Question:
I want to display animated GIF images in my custom listview.my GIF image is get in web service url.GIF image displayed but not animated.
'''
public class NewsScreenAdapter extends BaseAdapter {
LayoutInflater inflater;
public GifDecoderView webview1;
public static viewholder holder;
View view = null;
public static Context context;
public ImageLoader IL;
public String imgUrl;
public static String addurl;
public Activity activity;
String image;
public static Date parsed;
public static String ac, cat_id;
public NewsScreenAdapter(Activity a) {
// TODO Auto-generated constructor stub
context = a.getApplicationContext();
this.activity = a;
inflater = (LayoutInflater) activity.getSystemService(Context.LAYOUT_INFLATER_SERVICE);
IL = new ImageLoader(activity.getApplicationContext());
}
@Override
public int getCount() {
// TODO Auto-generated method stub
// return NewsScreenActivity.arrayList_header.size();
return NewsScreenActivity.TotalDataArray.size();
}
@Override
public Object getItem(int position) {
// TODO Auto-generated method stub
return position;
}
@Override
public int getItemViewType(int position) {
// TODO Auto-generated method stub
return position;
}
@Override
public int getViewTypeCount() {
// TODO Auto-generated method stub
return NewsScreenActivity.TotalDataArray.size();
}
@Override
public long getItemId(int position) {
// TODO Auto-generated method stub
return position;
}
@Override
public View getView(final int position, View convertView, ViewGroup parent) {
// TODO Auto-generated method stub
View vi = convertView;
holder = new viewholder();
vi = inflater.inflate(R.layout.newsscren_row, null);
holder.news_header_title = (TextView) vi.findViewById(R.id.header_title);
holder.ll_data = (LinearLayout) vi.findViewById(R.id.data);
vi.setTag(holder);
holder.news_header_title.setOnClickListener(new OnClickListener() {
@Override
public void onClick(View v) {
// TODO Auto-generated method stub
cat_id = NewsScreenActivity.arrayList_header.get(position);
ac = ((NewsScreenActivity.MainData) NewsScreenActivity.TotalDataArray.get(position)).catId;
activity.startActivity(new Intent(activity,CategoryActivity.class).putExtra("id", ac));
}
});
holder.ll_data.removeAllViews();
int storyLenght = ((NewsScreenActivity.MainData) NewsScreenActivity.TotalDataArray.get(position)).storyArr.size();
Log.d("Adapter ", " story Lenght " + storyLenght);
for (int i = 0; i < storyLenght; i++) {
view = LayoutInflater.from(activity).inflate(R.layout.sub_row, null);
holder.short_text = (TextView) view.findViewById(R.id.short_text);
holder.image = (ImageView) view.findViewById(R.id.image);
holder.des = (TextView) view.findViewById(R.id.des);
holder.date_time = (TextView) view.findViewById(R.id.date_time);
holder.llAdd = (LinearLayout) view.findViewById(R.id.llAdd);
holder.imgAdd = (ImageView) view.findViewById(R.id.imgAdd);
try {
holder.image.setTag(NewsScreenActivity.arrayList_image.get(i));
IL.DisplayImage(
((NewsScreenActivity.ImagesData) ((NewsScreenActivity.StoryData) ((NewsScreenActivity.MainData) NewsScreenActivity.TotalDataArray
.get(position)).storyArr.get(i)).imageArr.get(0)).smallurl, activity, holder.image);
notifyDataSetChanged();
} catch (Exception e) {
// TODO: handle exception
}
holder.short_text.setText(((NewsScreenActivity.StoryData) ((NewsScreenActivity.MainData) NewsScreenActivity.TotalDataArray
.get(position)).storyArr.get(i)).title);
holder.des.setText(((NewsScreenActivity.StoryData) ((NewsScreenActivity.MainData) NewsScreenActivity.TotalDataArray
.get(position)).storyArr.get(i)).description);
String st = ((NewsScreenActivity.StoryData) ((NewsScreenActivity.MainData) NewsScreenActivity.TotalDataArray
.get(position)).storyArr.get(i)).date;
parsed = new Date(Long.parseLong(st.substring(6, st.length() - 2)));
SimpleDateFormat sdf = new SimpleDateFormat("MMM dd,yyyy hh:mmaa");
System.out.println(sdf.format(parsed));
String concat = sdf.format(parsed);
String data = concat;
String half1 = data.substring(0, 11);
Log.e("1st date", "" + half1);
SimpleDateFormat display_date = new SimpleDateFormat("dd.MM.yyyy");
Date d_date = new Date();
String dis_date = display_date.format(parsed);
String half2 = data.substring(11, 19);
Log.e("2st time", "" + half2);
SimpleDateFormat currentdate = new SimpleDateFormat("MMM dd,yyyy");
Date currunt = new Date();
String day = currentdate.format(currunt);
if (half1.equalsIgnoreCase(day) == true) {
holder.date_time.setText(half2);
Log.v("if condition", "" + half2);
} else {
half1 = dis_date;
holder.date_time.setText(half1);
Log.v("else condition", "" + half1);
}
Log.e("currunt time", "" + day);
holder.news_header_title.setText(((NewsScreenActivity.MainData) NewsScreenActivity.TotalDataArray
.get(position)).catDisplay);
if (!((NewsScreenActivity.StoryData) ((NewsScreenActivity.MainData) NewsScreenActivity.TotalDataArray
.get(position)).storyArr.get(i)).advertising
.equalsIgnoreCase("null")) {
holder.short_text.setVisibility(view.GONE);
holder.date_time.setVisibility(view.GONE);
holder.des.setVisibility(view.GONE);
imgUrl = ((NewsScreenActivity.StoryData) ((NewsScreenActivity.MainData) NewsScreenActivity.TotalDataArray
.get(position)).storyArr.get(i)).adData.imageurl;
// TODO Auto-generated method stub
addurl = ((NewsScreenActivity.StoryData) ((NewsScreenActivity.MainData) NewsScreenActivity.TotalDataArray
.get(position)).storyArr.get(i)).adData.targeturl;
//-----------------GIF Image view ------------
holder.imgAdd.setImageBitmap(IL.getBitmap(imgUrl));
/* InputStream is = null;
try {
is = (InputStream) new URL(imgUrl).getContent();
webview1 = new GifDecoderView(context, is);
activity.setContentView(webview1);
} catch (Exception e) {
return null;
}*/
holder.imgAdd.setOnClickListener(new OnClickListener() {
@Override
public void onClick(View v) {
activity.startActivity(new Intent(activity, AdvertismentActivity.class));
}
});
Log.i("---", "---------" + imgUrl);
holder.llAdd.setVisibility(View.VISIBLE);
}
holder.ll_data.addView(view);
Log.i("Set Tag", position+"OK"+i);
view.setTag(position+"OK"+i);
view.setOnClickListener(new OnClickListener() {
@Override
public void onClick(View v) {
String tag = (String) v.getTag();
String[] arr = tag.split("OK");
int p = Integer.parseInt(arr[0]);
int i = Integer.parseInt(arr[1]);
Log.i("Pos and I", p + " " + i );
String str = ((NewsScreenActivity.StoryData) ((NewsScreenActivity.MainData) NewsScreenActivity.TotalDataArray .get(p)).storyArr.get(i)).storyid;
Log.i("Pos and I and STR", p + " " + i + " " + str);
Intent intent = new Intent(context,ShowFullDescriprion.class);
intent.addFlags(Intent.FLAG_ACTIVITY_NEW_TASK);
intent.putExtra("id", str);
intent.putExtra("cat", p);
intent.putExtra("pos",i);
context.startActivity(intent);
}
});
}
return vi;
}
public static String getDate(long milliSeconds, String dateFormat) {
// Create a DateFormatter object for displaying date in specified
// format.
DateFormat formatter = new SimpleDateFormat(dateFormat);
// Create a calendar object that will convert the date and time value in
// milliseconds to date.
Calendar calendar = Calendar.getInstance();
calendar.setTimeInMillis(milliSeconds);
return formatter.format(calendar.getTime());
}
public static class viewholder {
TextView news_header_title, short_text, des, date_time;
LinearLayout ll_data, llAdd;
public ImageView image, imgAdd;
}
}
'''
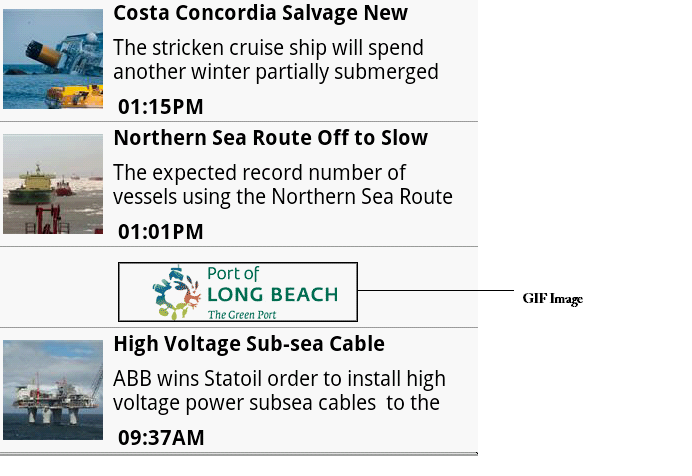
Answer: '''
//-----------------GIF Image view ------------
holder.imgAdd.getSettings().setJavaScriptEnabled(true);
holder.imgAdd.setWebChromeClient(new WebChromeClient() {
public void onProgressChanged(WebView view, int progress)
{
activity.setTitle("Loading...");
activity.setProgress(progress * 100);
if(progress == 100)
activity.setTitle(R.string.app_name);
}
});
holder.imgAdd.setWebViewClient(new WebViewClient() {
@Override
public void onReceivedError(WebView view, int errorCode, String description, String failingUrl)
{
// Handle the error
}
@Override
public boolean shouldOverrideUrlLoading(WebView view, String url)
{
view.loadUrl(url);
return true;
}
});
holder.imgAdd.loadUrl(imgUrl);
'''